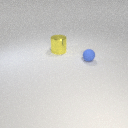
small blue rubber sphere to the right of large yellow metal cylinder